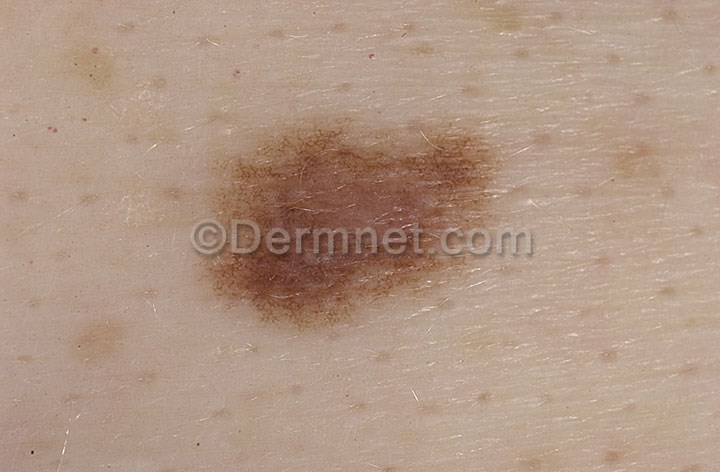
Disease: Melanoma Skin Cancer Nevi and Moles